You are looking at the short-time Fourier spectrogram of a rotating shaft's vibration signal. What is the most likely rotor condition (normal, misalignment, unbalance, looseness)?
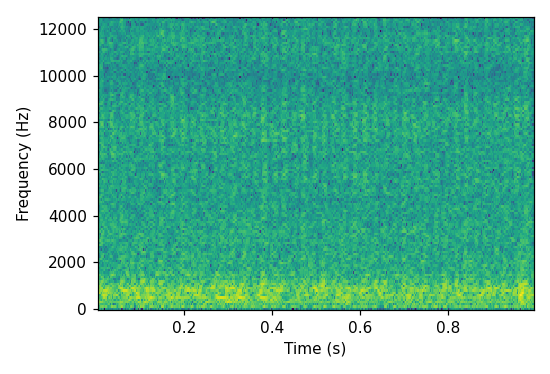
Answer: unbalance